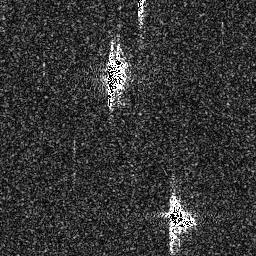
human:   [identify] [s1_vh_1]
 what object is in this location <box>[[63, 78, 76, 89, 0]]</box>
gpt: <ref>1 medium ship at the bottom right</ref>

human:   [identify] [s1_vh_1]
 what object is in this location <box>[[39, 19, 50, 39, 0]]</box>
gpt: <ref>1 medium ship at the top</ref>